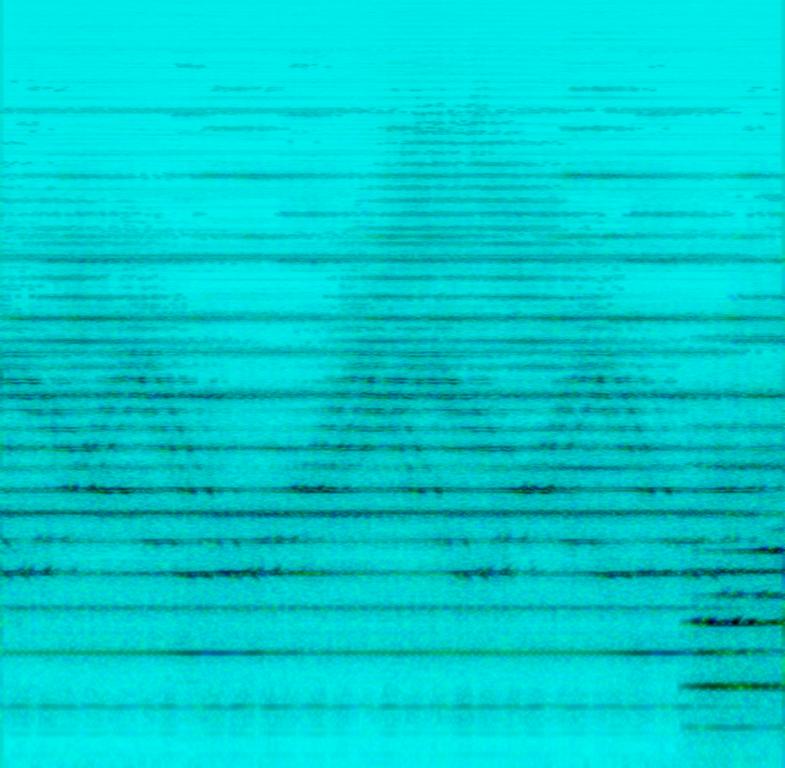
This is an ambient music piece. There is a granular synth playing at a medium-to-high pitch. The piece has a hypnotic atmosphere. It could be used in the background of meditation videos.